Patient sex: F
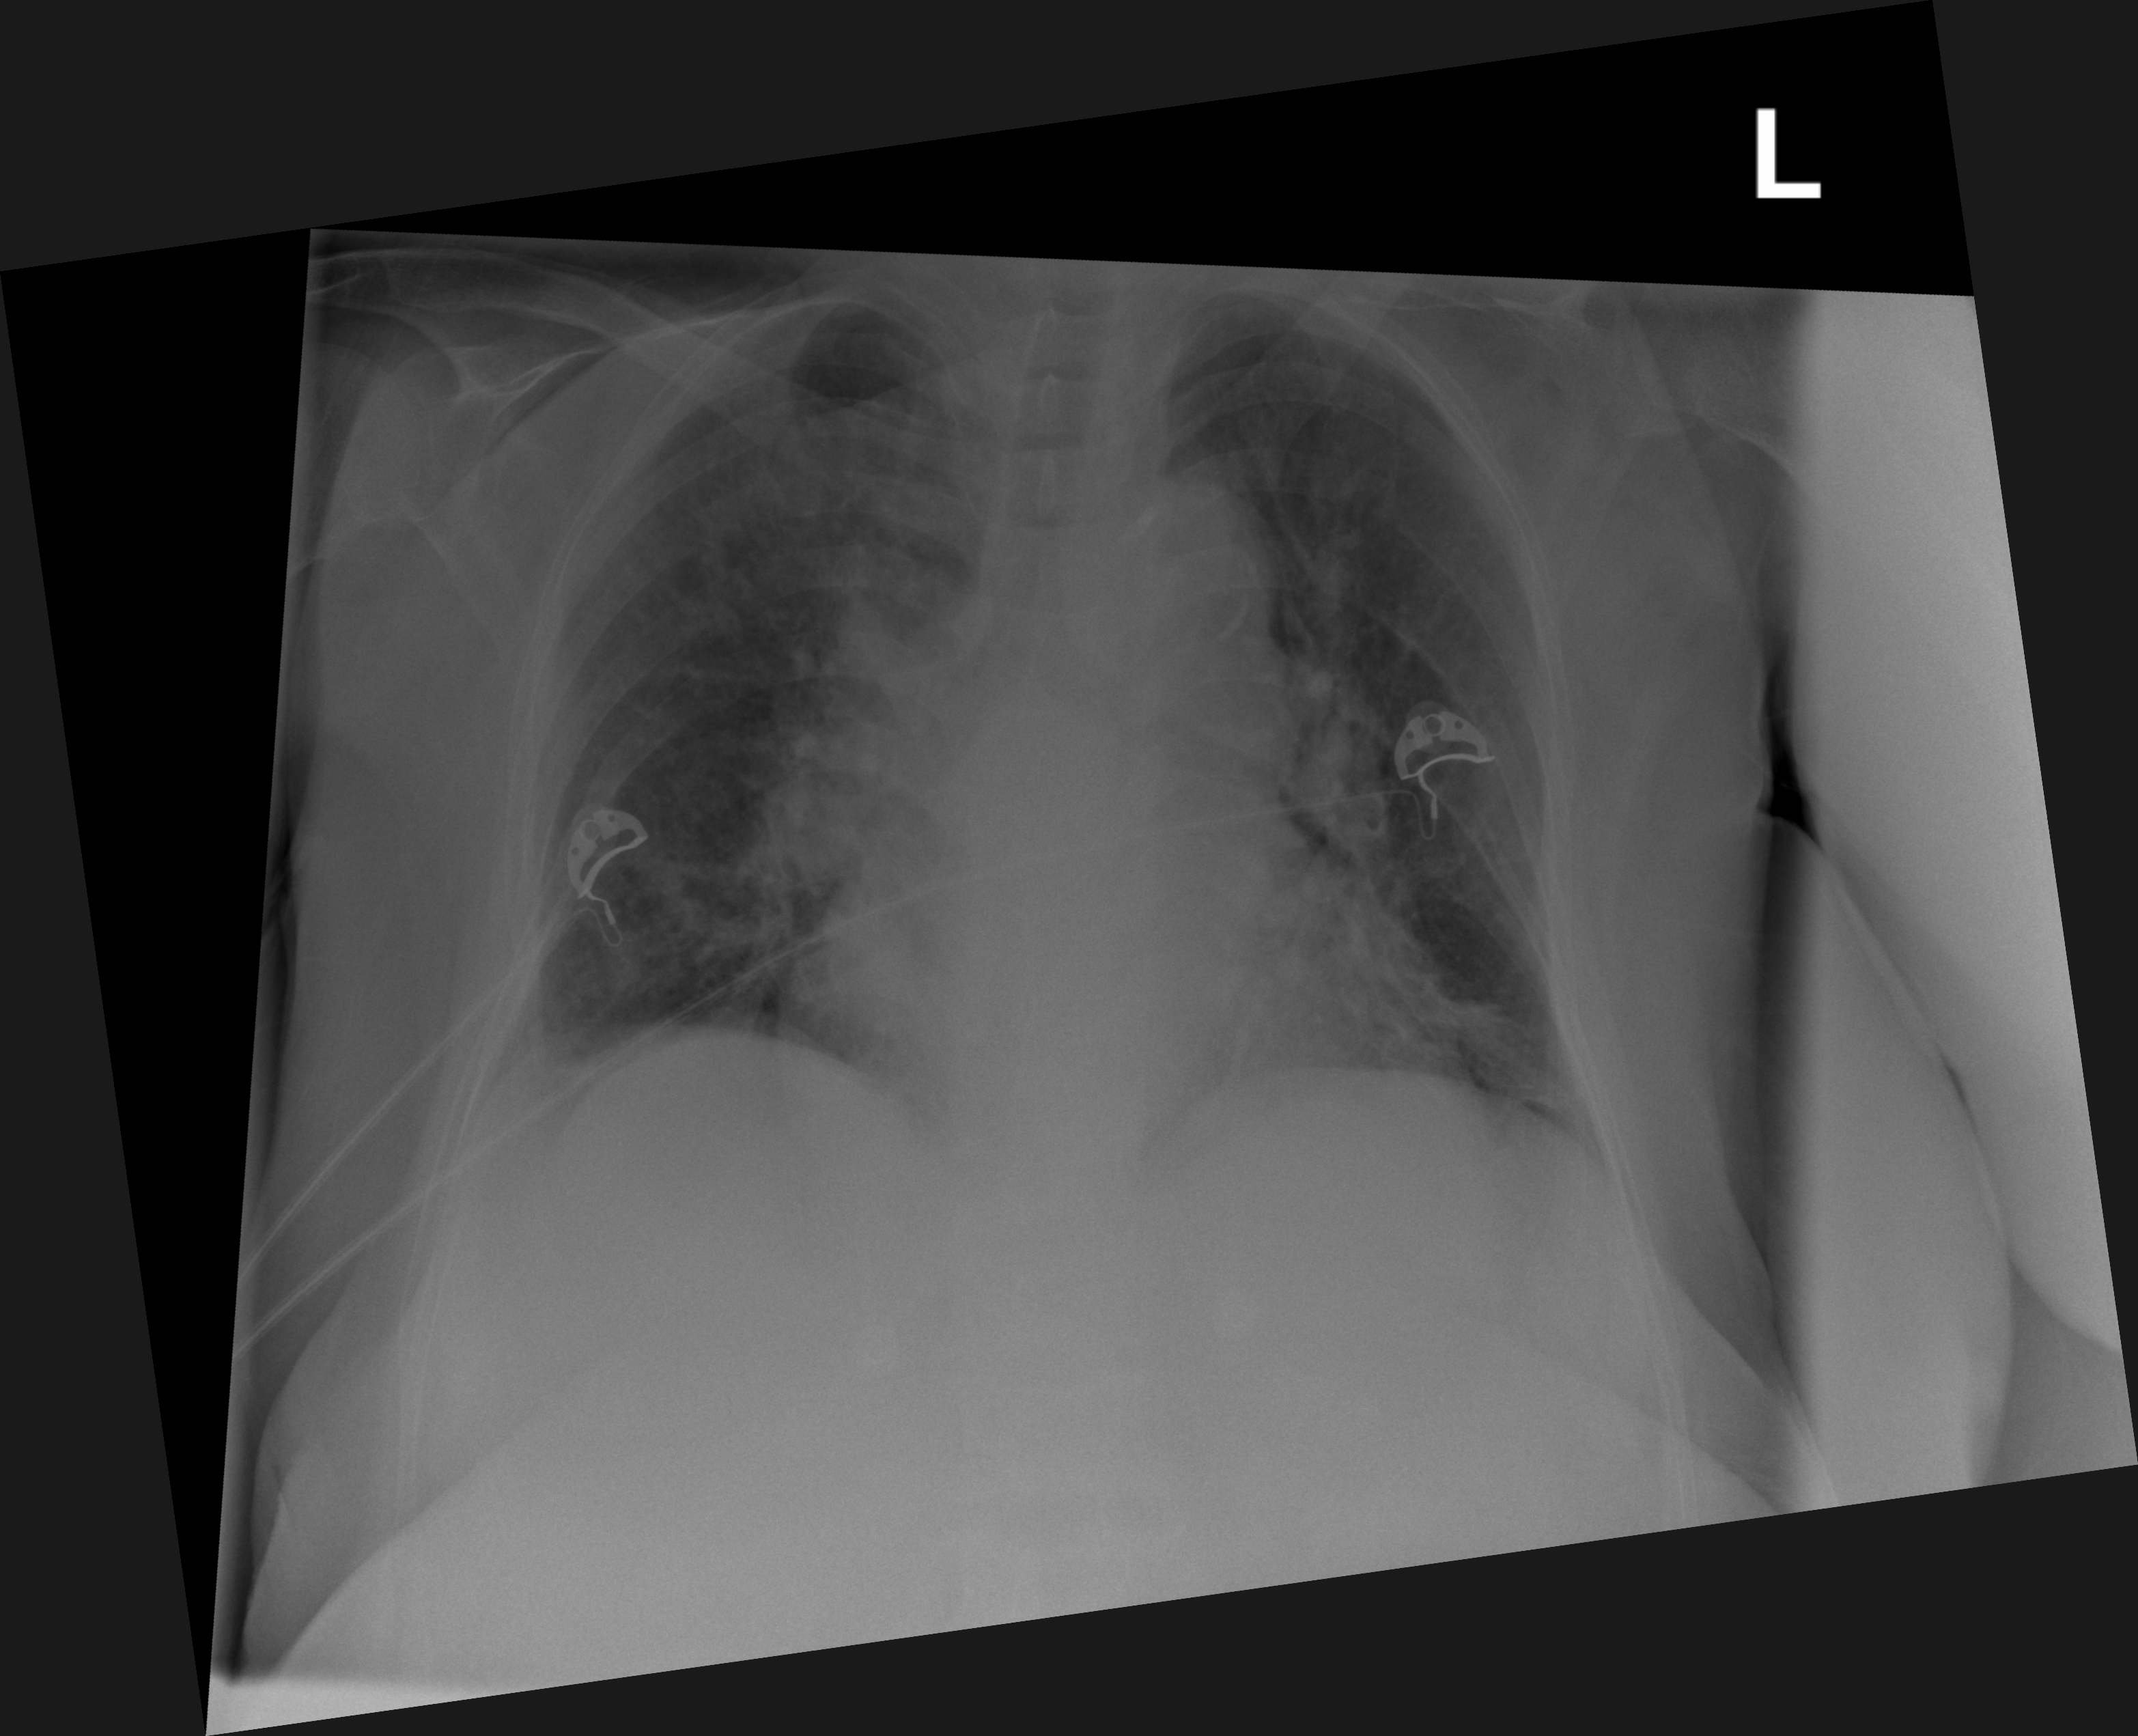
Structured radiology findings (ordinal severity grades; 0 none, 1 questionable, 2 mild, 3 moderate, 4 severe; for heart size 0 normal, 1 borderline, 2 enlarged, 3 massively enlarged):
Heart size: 1
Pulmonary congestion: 2
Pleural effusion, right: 1
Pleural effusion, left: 0
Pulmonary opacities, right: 2
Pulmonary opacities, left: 2
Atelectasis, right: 0
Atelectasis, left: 0